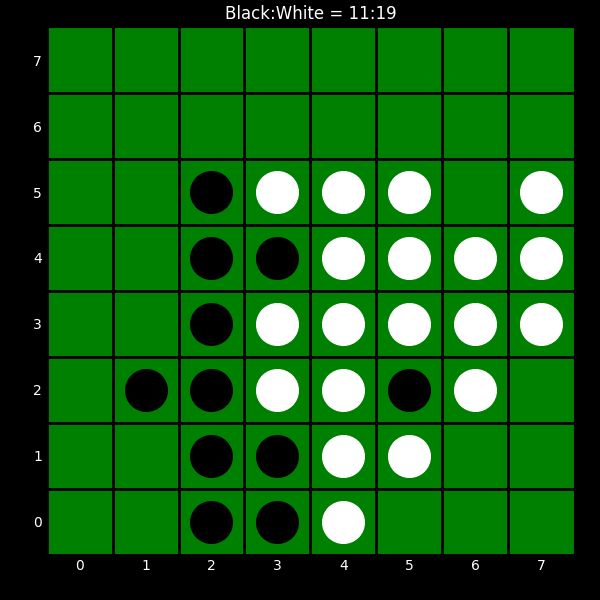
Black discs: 11
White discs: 19